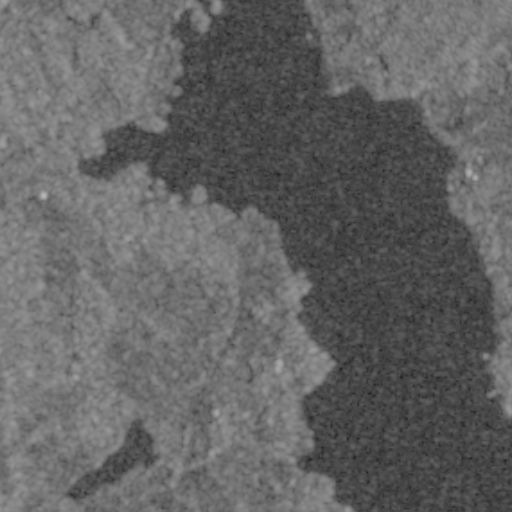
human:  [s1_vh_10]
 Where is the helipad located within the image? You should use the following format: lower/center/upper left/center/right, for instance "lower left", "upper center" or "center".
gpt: The helipad is located in the upper right of the image.
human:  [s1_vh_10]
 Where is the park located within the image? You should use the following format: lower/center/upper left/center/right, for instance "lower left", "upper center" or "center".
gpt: The park is located in the lower right of the image.
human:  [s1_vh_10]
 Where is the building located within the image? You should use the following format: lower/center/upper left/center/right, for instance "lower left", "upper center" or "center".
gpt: There is no building in the image.

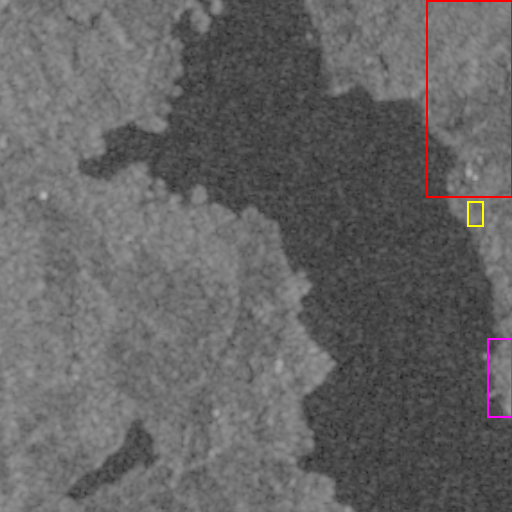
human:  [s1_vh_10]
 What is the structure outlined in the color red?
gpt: The structure outlined in red is a crop field.
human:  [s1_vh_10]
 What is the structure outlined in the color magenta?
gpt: The structure outlined in magenta is a park.
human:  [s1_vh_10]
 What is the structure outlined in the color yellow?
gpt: The structure outlined in yellow is a parking lot.
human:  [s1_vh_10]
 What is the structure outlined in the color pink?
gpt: There is no pink outline.